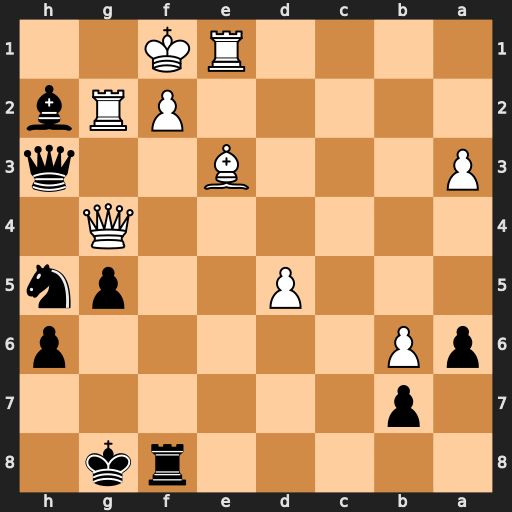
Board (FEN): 5rk1/1p6/pP5p/3P2pn/6Q1/P3B2q/5PRb/4RK2
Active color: b
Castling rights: -
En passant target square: -
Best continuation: Ng3+ Qxg3 Bxg3